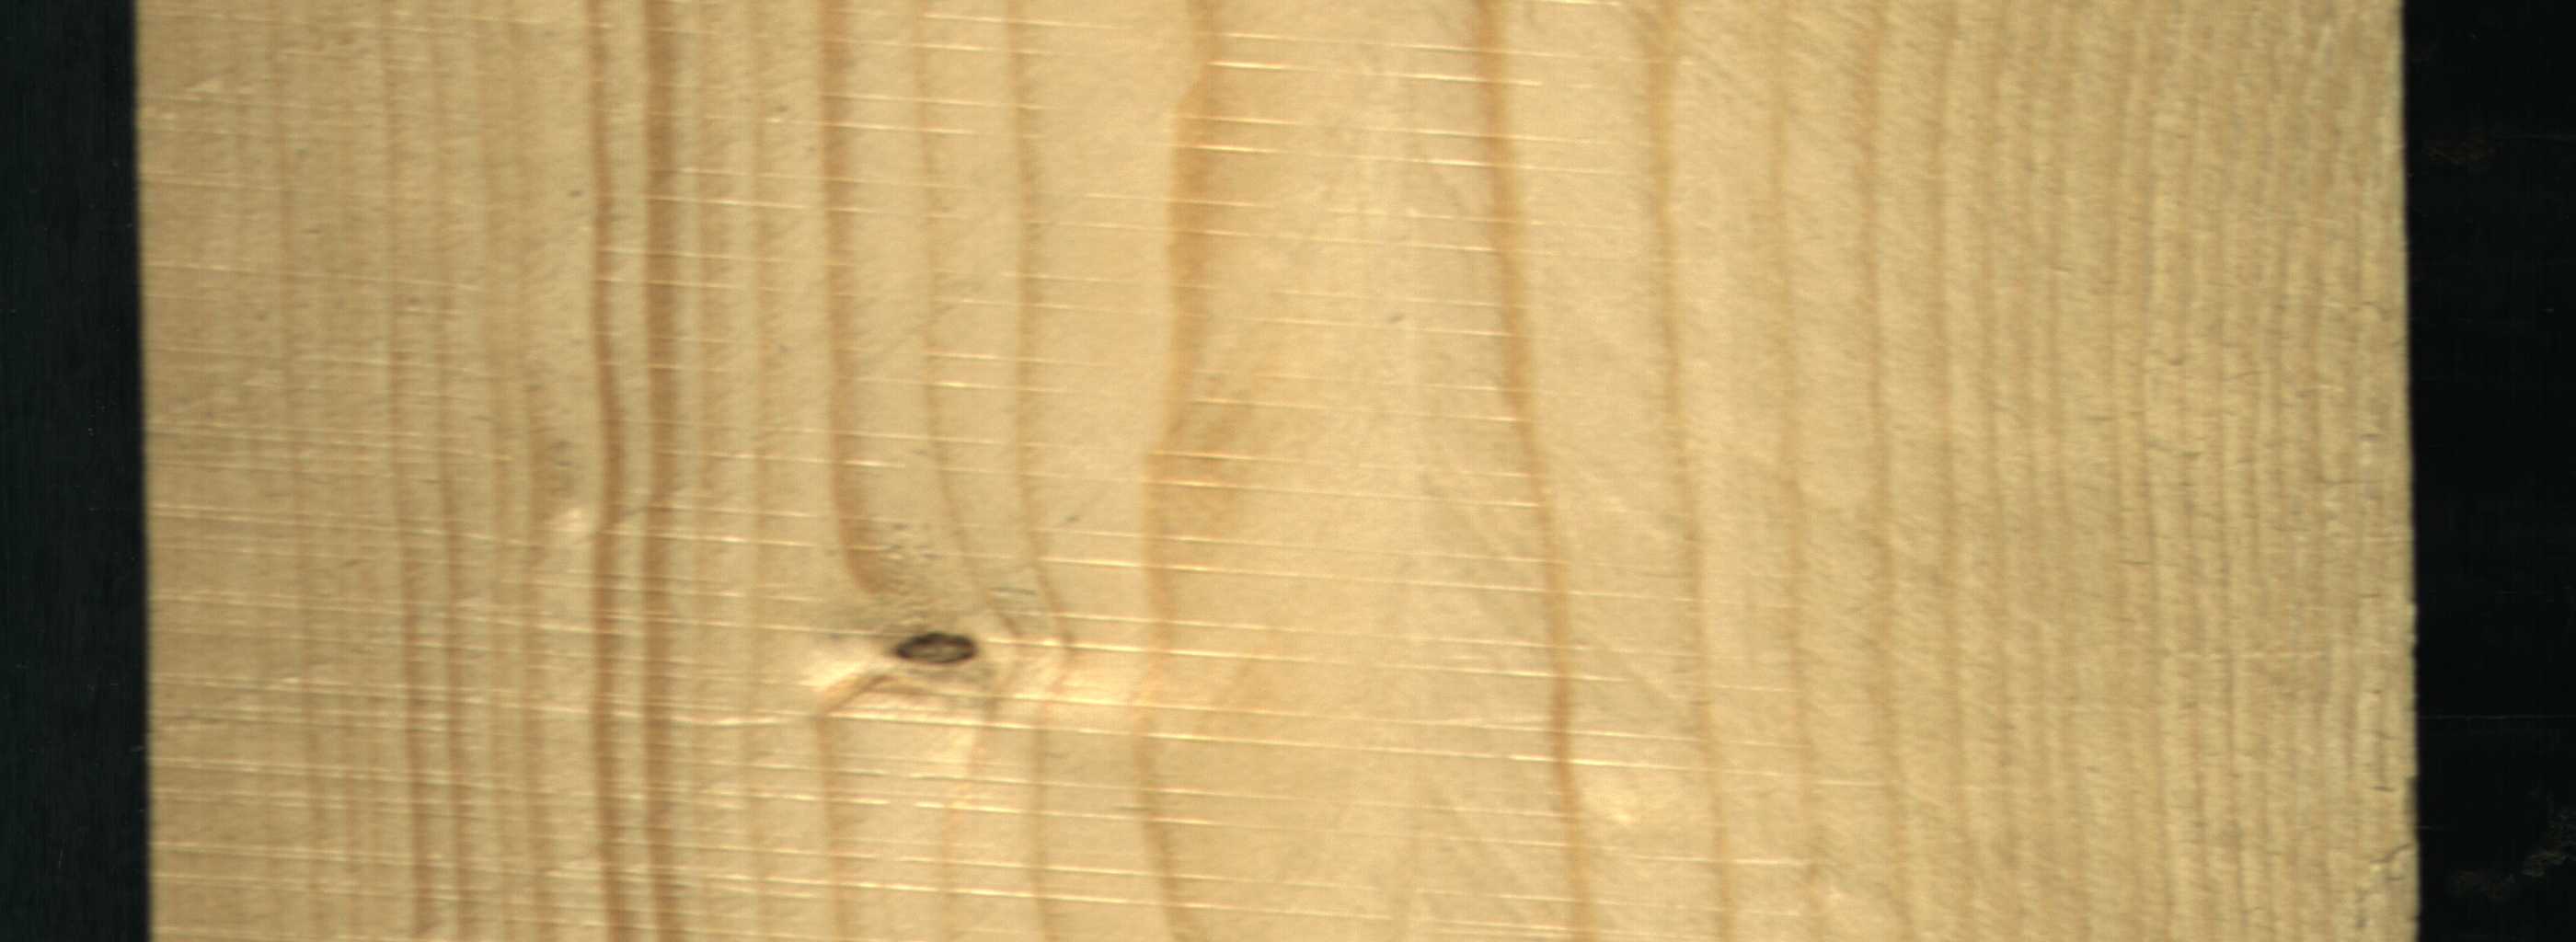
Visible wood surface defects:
Dead_Knot